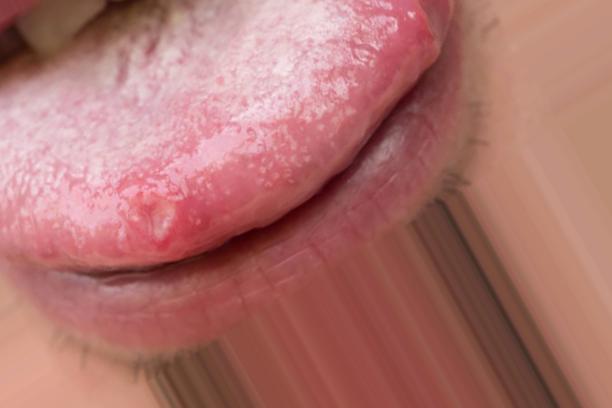
Condition: Mouth Ulcer